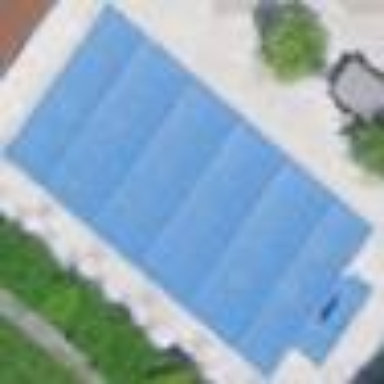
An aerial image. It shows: Swimming pool located in leisure land.